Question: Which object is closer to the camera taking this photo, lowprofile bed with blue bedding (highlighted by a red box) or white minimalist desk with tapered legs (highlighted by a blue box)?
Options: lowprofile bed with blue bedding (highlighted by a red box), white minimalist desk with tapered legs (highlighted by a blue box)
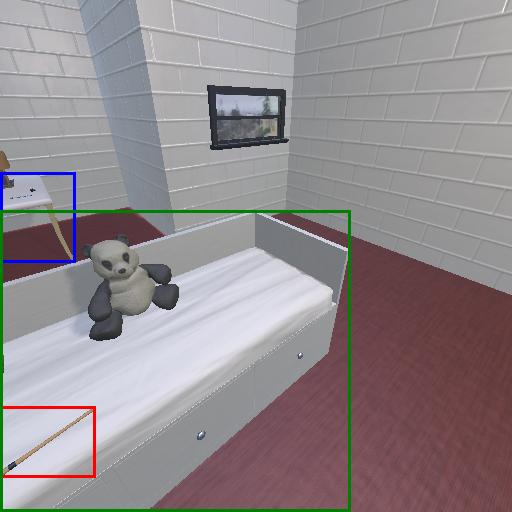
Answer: lowprofile bed with blue bedding (highlighted by a red box)